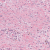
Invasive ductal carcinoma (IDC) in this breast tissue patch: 1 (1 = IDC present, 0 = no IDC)